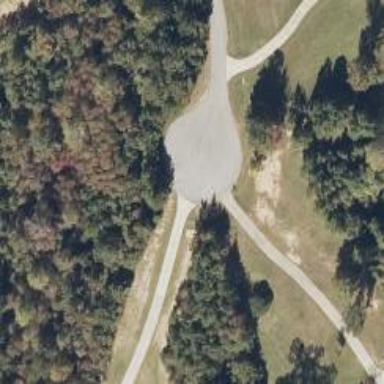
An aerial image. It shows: Turning circle on the road.